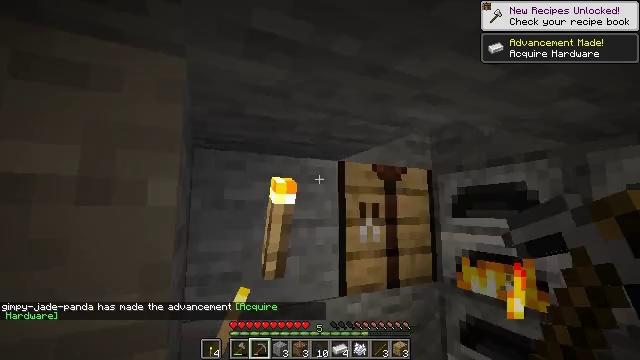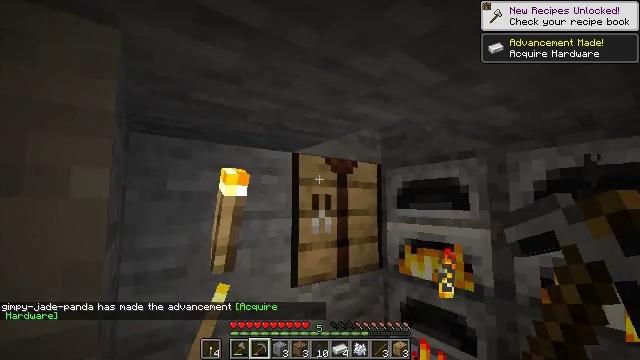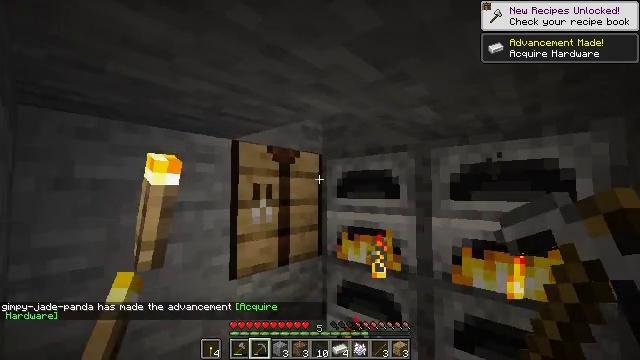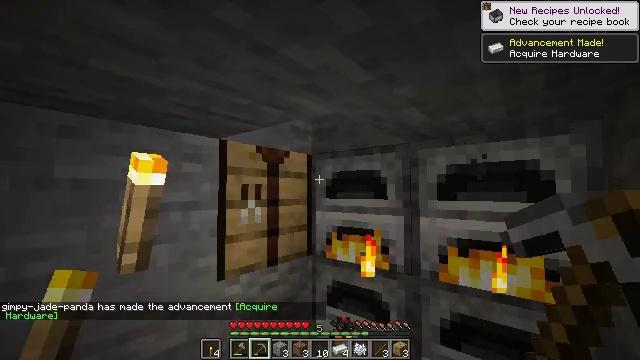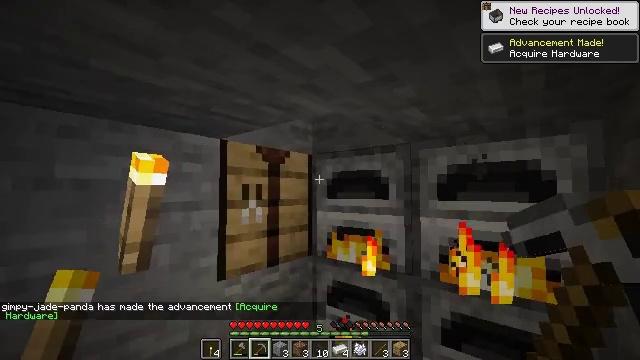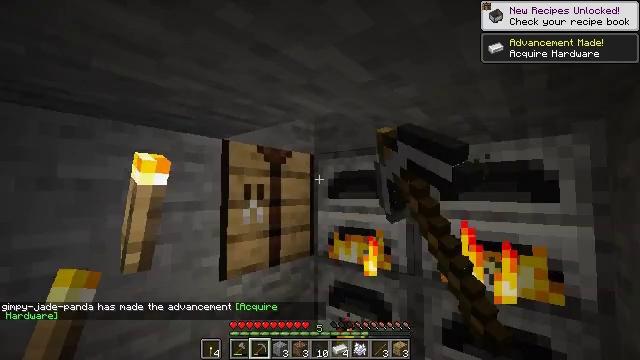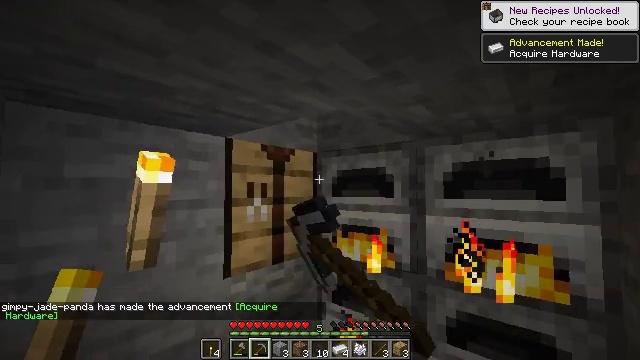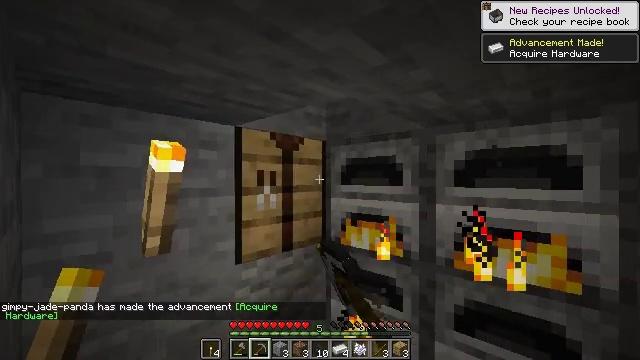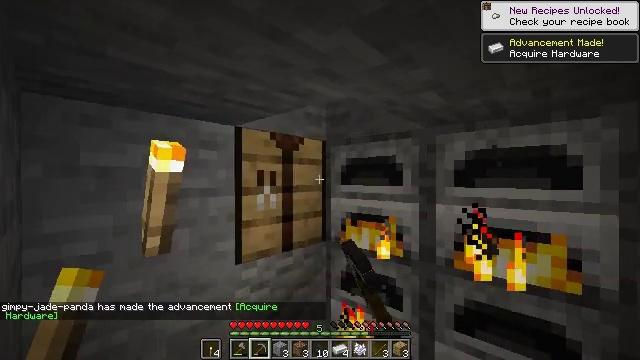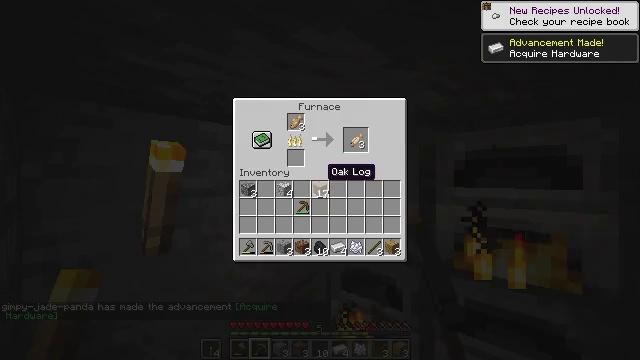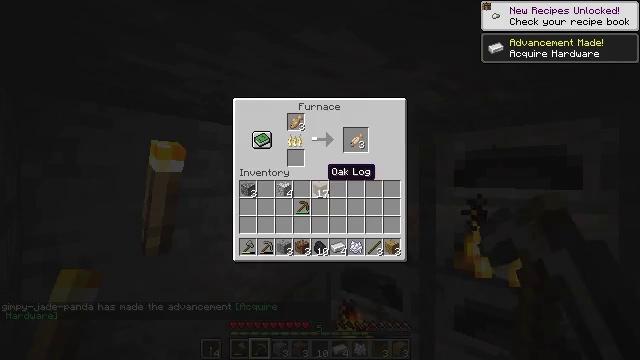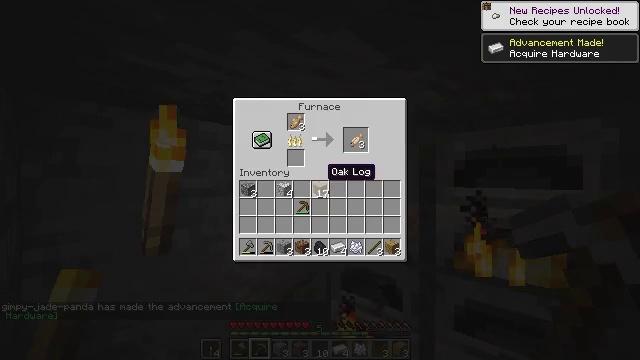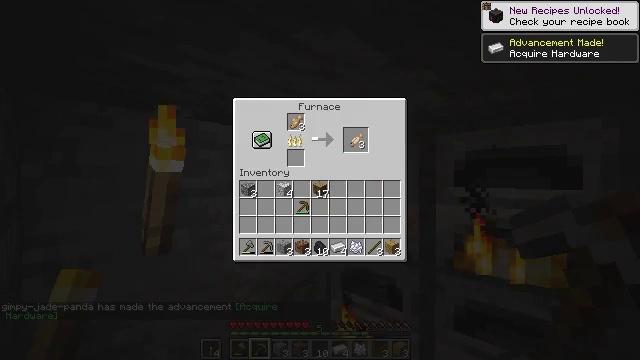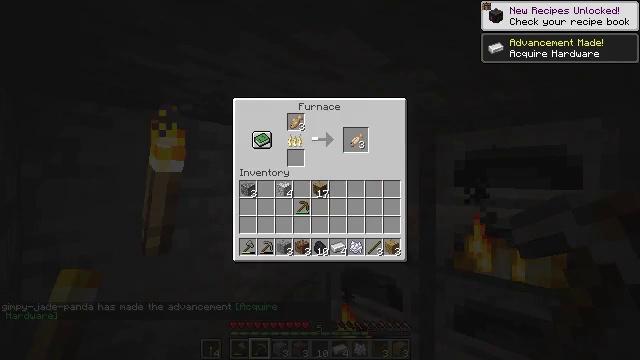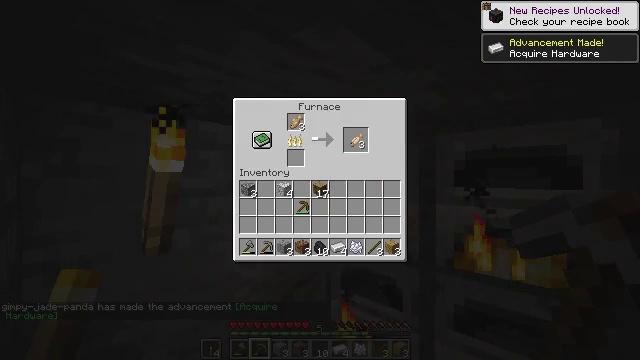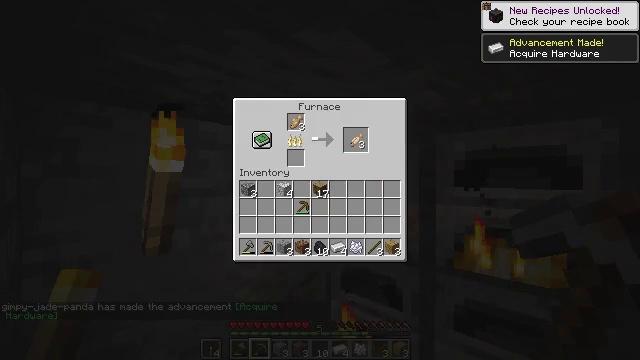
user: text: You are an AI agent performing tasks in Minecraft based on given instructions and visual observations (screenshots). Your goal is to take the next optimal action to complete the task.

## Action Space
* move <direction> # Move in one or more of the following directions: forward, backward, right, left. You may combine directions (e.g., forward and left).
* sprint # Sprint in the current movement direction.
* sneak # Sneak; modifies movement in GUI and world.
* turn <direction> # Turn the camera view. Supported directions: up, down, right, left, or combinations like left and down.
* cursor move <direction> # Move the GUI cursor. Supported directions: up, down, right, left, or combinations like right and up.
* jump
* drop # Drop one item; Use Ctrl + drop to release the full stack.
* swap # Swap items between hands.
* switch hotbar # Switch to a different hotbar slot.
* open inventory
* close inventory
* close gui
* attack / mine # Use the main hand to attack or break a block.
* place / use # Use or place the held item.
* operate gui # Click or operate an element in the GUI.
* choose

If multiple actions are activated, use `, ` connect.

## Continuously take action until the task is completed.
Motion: motion action
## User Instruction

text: Craft an iron pickaxe.
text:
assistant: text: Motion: turn right and down
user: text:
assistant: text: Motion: turn right and down
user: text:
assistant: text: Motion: turn right
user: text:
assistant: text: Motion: use / place
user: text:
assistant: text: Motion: use / place
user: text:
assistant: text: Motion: use / place
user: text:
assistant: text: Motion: turn left and down
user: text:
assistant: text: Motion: no_op
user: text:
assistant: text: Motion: open gui
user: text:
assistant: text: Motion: no_op
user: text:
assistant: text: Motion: no_op
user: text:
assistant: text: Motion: no_op
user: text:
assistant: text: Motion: no_op
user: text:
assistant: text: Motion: no_op
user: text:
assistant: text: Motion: no_op
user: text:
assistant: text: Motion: no_op
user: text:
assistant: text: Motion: no_op
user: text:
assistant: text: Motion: no_op
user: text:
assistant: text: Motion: no_op
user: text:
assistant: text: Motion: no_op
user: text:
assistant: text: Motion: no_op
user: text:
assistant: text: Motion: close gui
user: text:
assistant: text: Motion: turn left and up, use / place, open inventory
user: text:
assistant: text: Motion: use / place
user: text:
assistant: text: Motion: use / place
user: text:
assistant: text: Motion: use / place
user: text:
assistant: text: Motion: use / place
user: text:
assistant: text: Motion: no_op
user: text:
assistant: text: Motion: no_op
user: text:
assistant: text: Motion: cursor move down